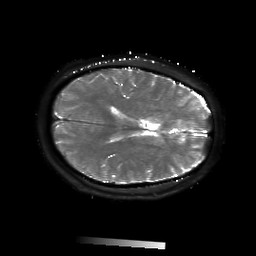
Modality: T2starmap
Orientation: axial
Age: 38
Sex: male
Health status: ill